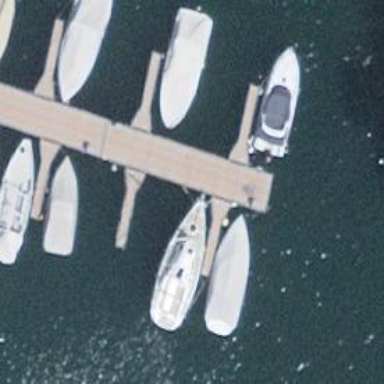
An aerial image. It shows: Man-made pier.